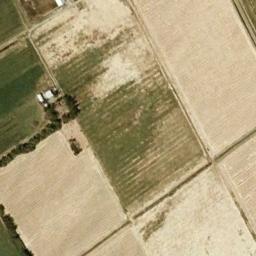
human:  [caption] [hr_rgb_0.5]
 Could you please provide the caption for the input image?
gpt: Several rectangular farmlands are arranged in neat rows .

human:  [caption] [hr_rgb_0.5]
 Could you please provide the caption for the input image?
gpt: Several neatly arranged green, Khaki mixed rectangular farm fields .

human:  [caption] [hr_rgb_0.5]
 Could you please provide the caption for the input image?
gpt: There is a building in rectangular farmlands .

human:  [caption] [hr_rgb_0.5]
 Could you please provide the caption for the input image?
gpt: There are some light green and bare rectangular farmland .

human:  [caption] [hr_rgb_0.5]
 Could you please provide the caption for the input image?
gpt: There are several yellow rectangular farmlands .